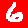
Digit: 6